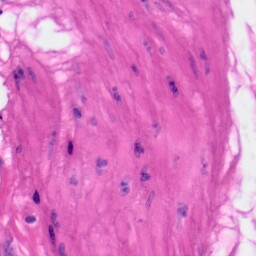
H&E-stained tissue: Skin